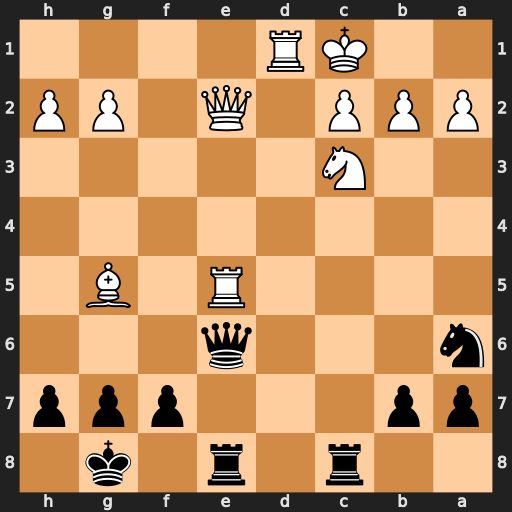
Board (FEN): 2r1r1k1/pp3ppp/n3q3/4R1B1/8/2N5/PPP1Q1PP/2KR4
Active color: b
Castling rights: -
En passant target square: -
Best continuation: Qxe5 Qxe5 Rxe5